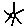
Label: sun